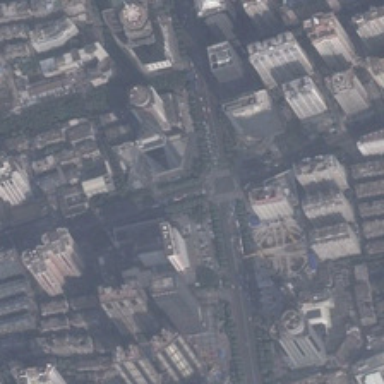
Many buildings are near a crossroads in a commercial area .